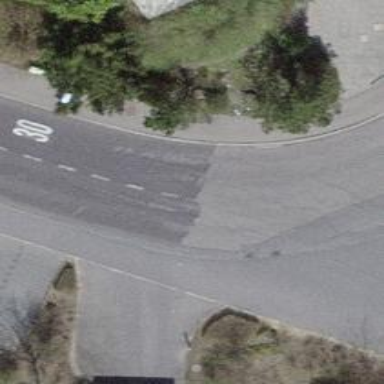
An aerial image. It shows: Kerb barrier.